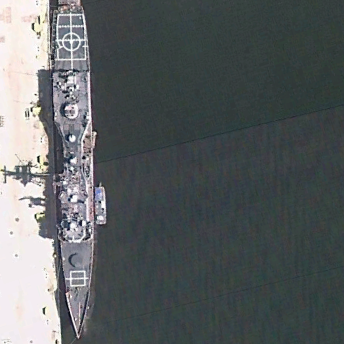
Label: cruiser